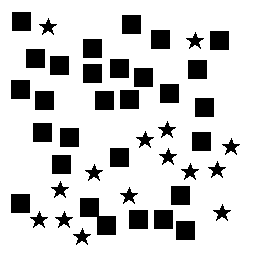
Squares: 29
Triangles: 0
Stars: 15
Total shapes: 44